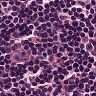
Metastatic tissue present: no